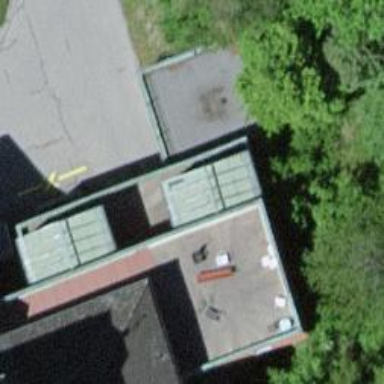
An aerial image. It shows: View of roof of building.